Question: I have a parent task and I added subtasks. On my agile board I can see that parent task and having chosen to view "with description" I also can see the subtasks inside the parent tasks card in a nice ordered list format. I can even click on any of them and open it directly.
What I can't find is how to order this list which always seems to be ordered by creation time of subtasks. If I can't order this list my self, I need to be going back to Tree-view every time to figure out in what order the subtasks should be performed.

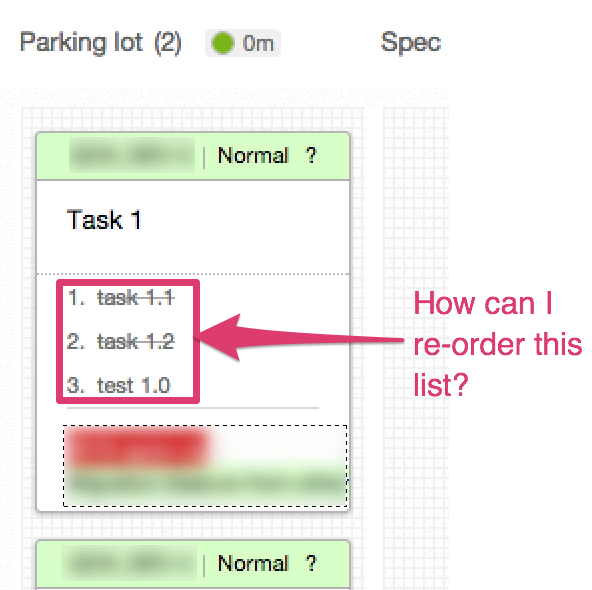
Answer: Unfortunately, it's impossible. Subtasks of the issue on a card are just taken from the database in the order of creation and displayed in this very order, without an opportunity to set custom order for them.
Probably the best workaround for you now is to make each issue with many subtasks a separate swimlane and then organize the order of subtasks by moving cards.